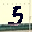
Label: 5